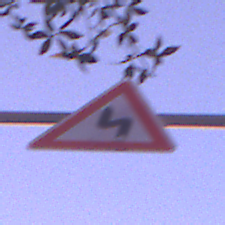
Verkehrszeichen: DoppelkurveZunaechstLinks
Umgebung: Outdoor, Nature
Tageszeit: Dawn
Wetter: PartlyCloudy
Licht: Natural
Jahreszeit: NotSpecified
Kontrast: MediumContrast